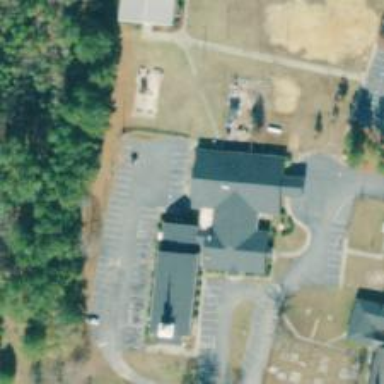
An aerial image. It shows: Building serving as place of worship.